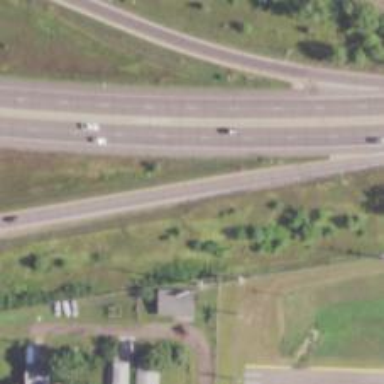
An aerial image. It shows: Asphalt motorway link.